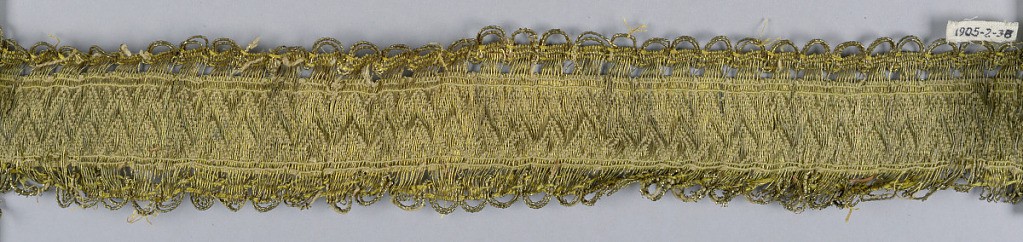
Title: Trimming
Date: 16th century
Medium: silk, metallic thread Technique: woven
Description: Design of saw tooth bands with an open weave forming scalloped borders. In yellow and metallic thread.